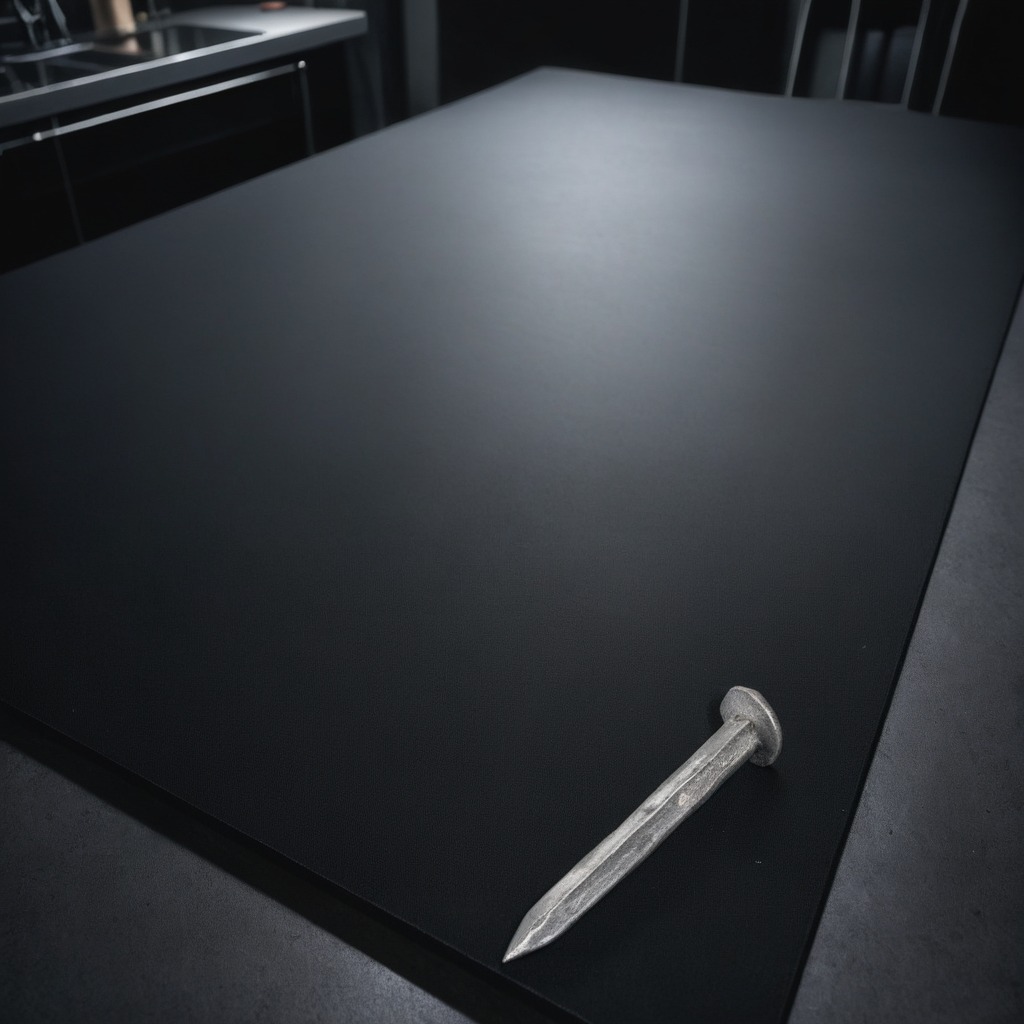
An iron nail lies on a clean granite tabletop covered with a black rubber mat inside a workshop at night dim ambient light soft shadows worn but beneath the mat